Interaction volume radius: 5 \u00c5
Interaction volume height: 30 \u00c5
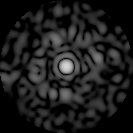
Disorder parameter: 0.8367